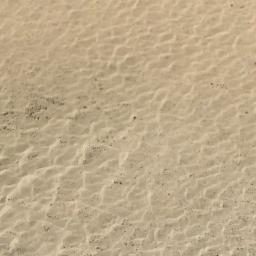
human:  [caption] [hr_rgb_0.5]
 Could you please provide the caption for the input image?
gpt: This is a yellow desert with wavy stripes and there is sparse dark green chaparral in the desert .

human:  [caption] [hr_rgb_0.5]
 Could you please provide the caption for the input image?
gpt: The desert has yellow sand and some small trellis dunes .

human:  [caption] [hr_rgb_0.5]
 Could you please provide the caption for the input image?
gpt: Nothing else can be seen in this desert .

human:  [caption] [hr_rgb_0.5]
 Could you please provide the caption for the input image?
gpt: The white desert is full of sparse plants .

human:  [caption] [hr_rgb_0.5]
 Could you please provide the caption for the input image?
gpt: A yellow sandy desert with patterned stripes .